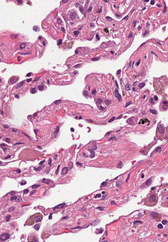
Tumor epithelial tissue: no
Tumor-associated stroma tissue: no
Normal tissue: yes